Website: walmart
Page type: address-validator
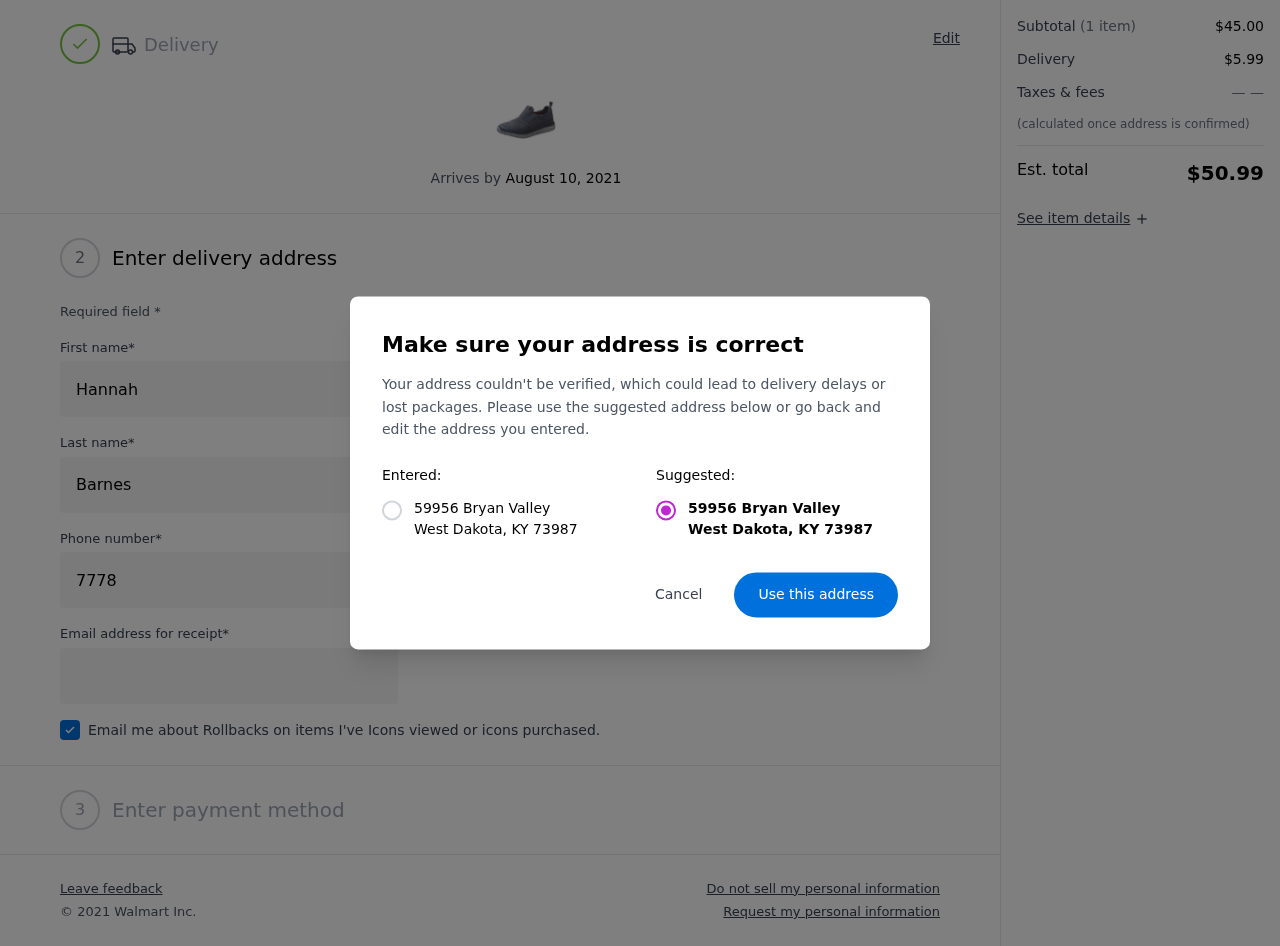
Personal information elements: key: PII_CITY
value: West Dakota
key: PII_POSTCODE
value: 73987
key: PII_STATE_ABBR
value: KY
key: PII_STREET
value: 59956 Bryan Valley
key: PII_FIRSTNAME
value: Hannah
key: PII_LASTNAME
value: Barnes
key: PII_STREET2
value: Apt. 279
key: PII_PHONE
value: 7778111488
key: PII_EMAIL
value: hannahbarnes@gmail.com
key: PII_POSTCODE_FULL
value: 73987
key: PII_POSTCODE_NUMERIC
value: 73987
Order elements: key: ORDER_DELIVERY_DATE
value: August 10, 2021
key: ORDER_SUBTOTAL
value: $45.00
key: ORDER_SHIPPING_COST
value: $5.99
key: ORDER_TOTAL
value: $50.99